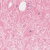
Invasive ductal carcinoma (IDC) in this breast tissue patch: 0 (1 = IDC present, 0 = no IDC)